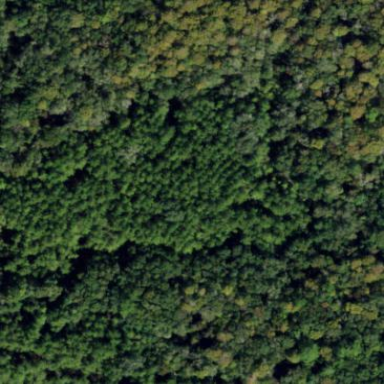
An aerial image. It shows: Forest area dominated by needle-leaved trees.